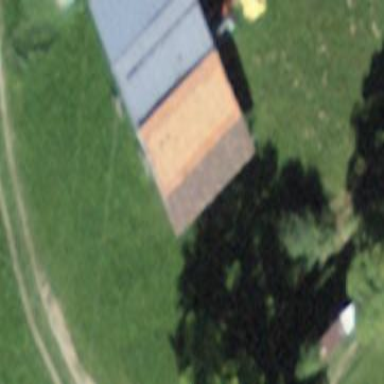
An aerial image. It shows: Rural barn.